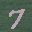
Label: 7